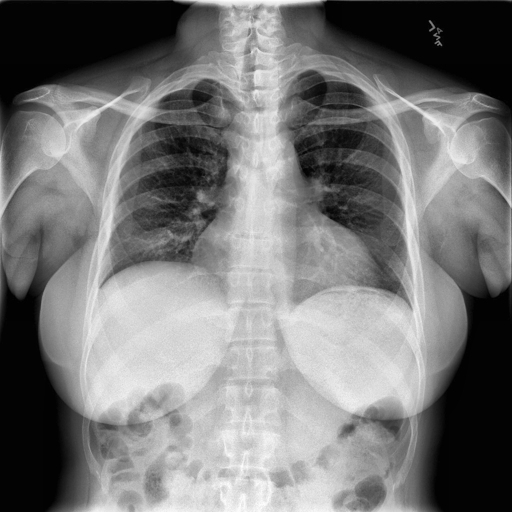
Finding: NORMAL